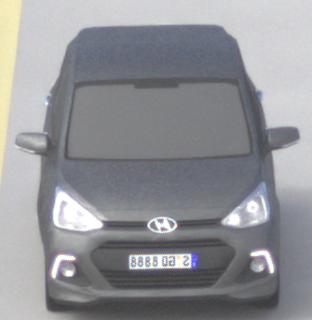
Make: Hyundai
Model: i10
Detailed model: Gen. 2
Model produced from: 2013
Model produced until: 2019
Doors: 5
Color: gray
Road condition: dry road
Daytime: midday
Contrast: medium contrast